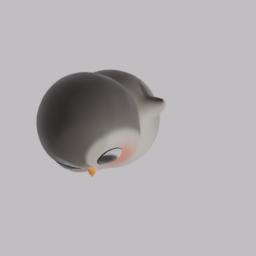
Label: animals